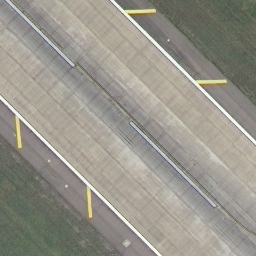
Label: runway